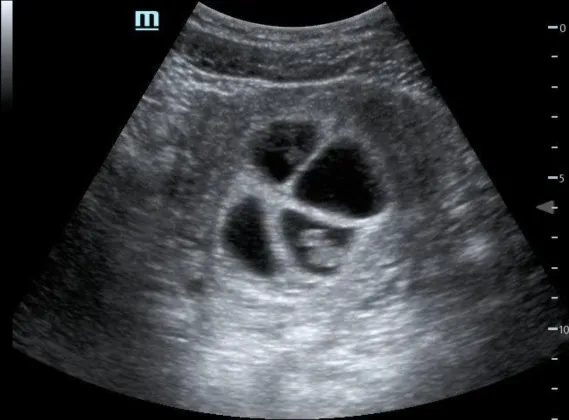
Four gestational sacs.
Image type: radiology (ultrasound)